Aerial crown-view tile of a tropical tree (Barro Colorado Island, Panama), acquired 20241216:
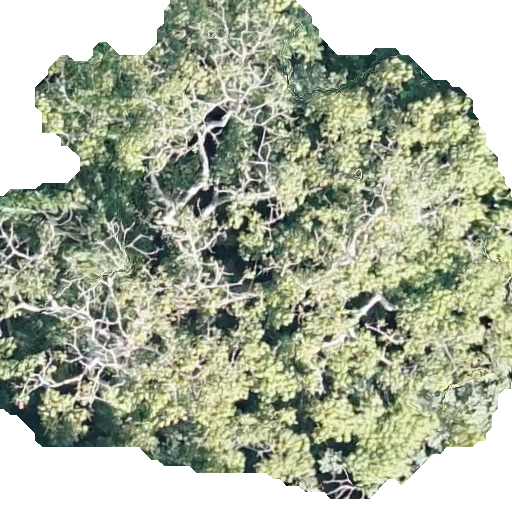
Species: Ceiba pentandra
GBIF accepted scientific name: Ceiba pentandra
Crown area: 309.346 m²